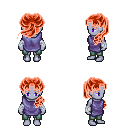
a pixel art fantasy rpg character, female body template, dark elf, purple skin, chain tabard jacket, teal pants, red princess hairstyle, white cloth bandages, four views (front, back, left, right), 2x2 character sprite sheet, small pixel art, hard edges, no anti-aliasing